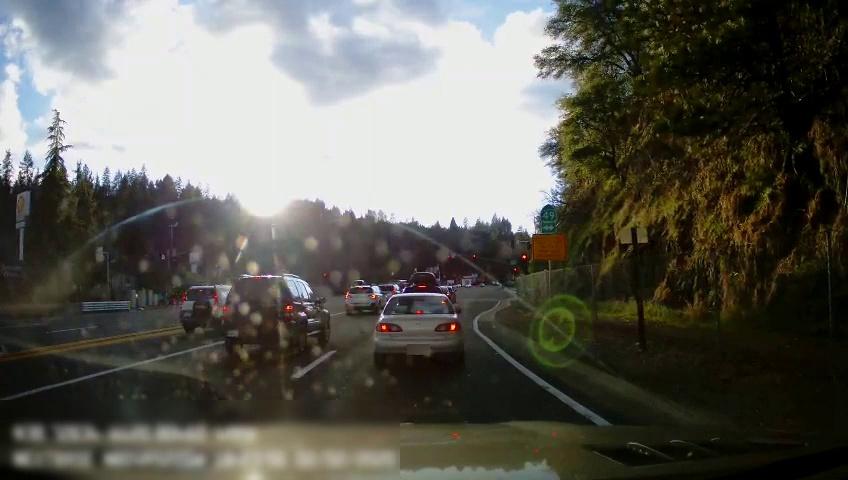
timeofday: Day
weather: Sunny
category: Drivable Space
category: Vehicles | Car
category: Vehicles | SUV
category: Vehicles | Car
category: Vehicles | SUV
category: Vehicles | Car
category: Vehicles | SUV
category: Vehicles | SUV
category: Lanes | Opposite Lane
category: Lanes | Opposite Lane
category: Lanes | Current Lane
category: Lanes | Alternate Lane
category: Lanes | Current Lane
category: Lanes | Opposite Lane
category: Lanes | Opposite Lane
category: Traffic | Signs
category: Traffic | Signs
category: Traffic | Signs
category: Traffic | Lights